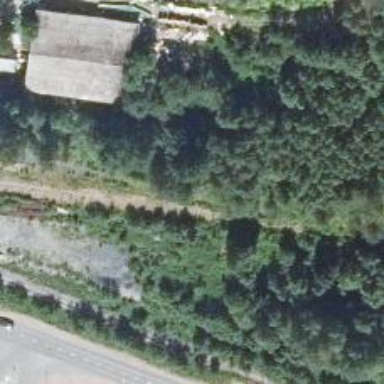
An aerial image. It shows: Abandoned railway.